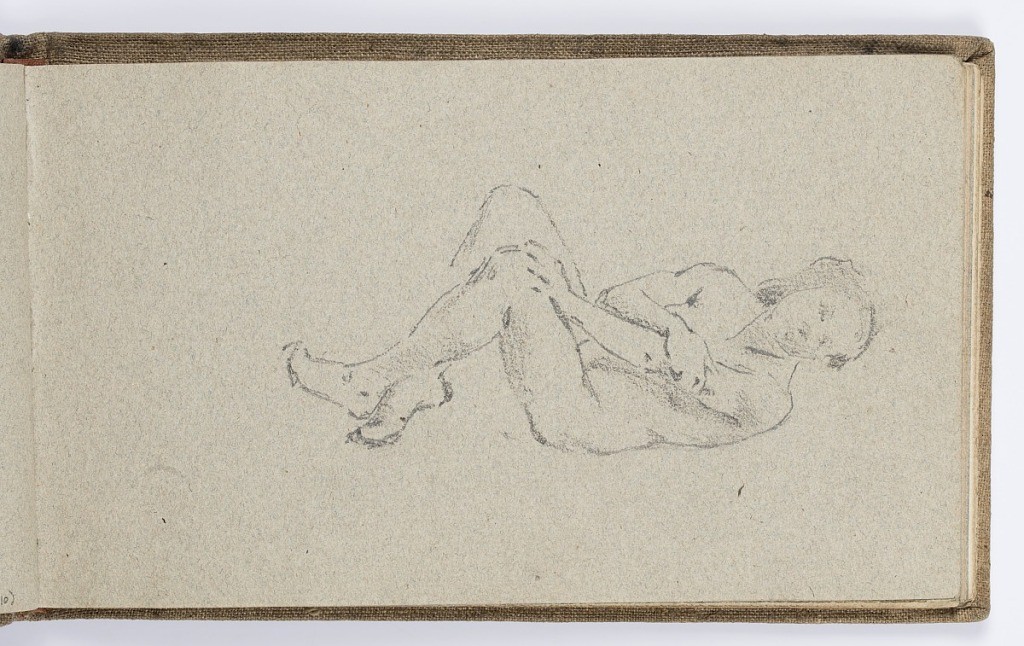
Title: Sketchbook Page: Seated Figure
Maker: Kenyon Cox, American, 1856–1919
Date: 1877–78
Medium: Graphite on laid paper
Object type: Sketchbook folio
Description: Recto: Sketch of seated nude figure, with left hand resting on left knee and right hand on left upper arm.
Verso: Sketch of seated figure, gazing upward at bird or foliage. Framing lines.